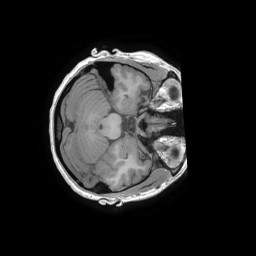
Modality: T1w
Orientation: axial
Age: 20
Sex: female
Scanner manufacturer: ge
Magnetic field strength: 3 T
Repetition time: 0.007312 s
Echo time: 0.002812 s